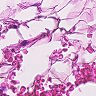
Metastatic tissue present: no